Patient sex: M
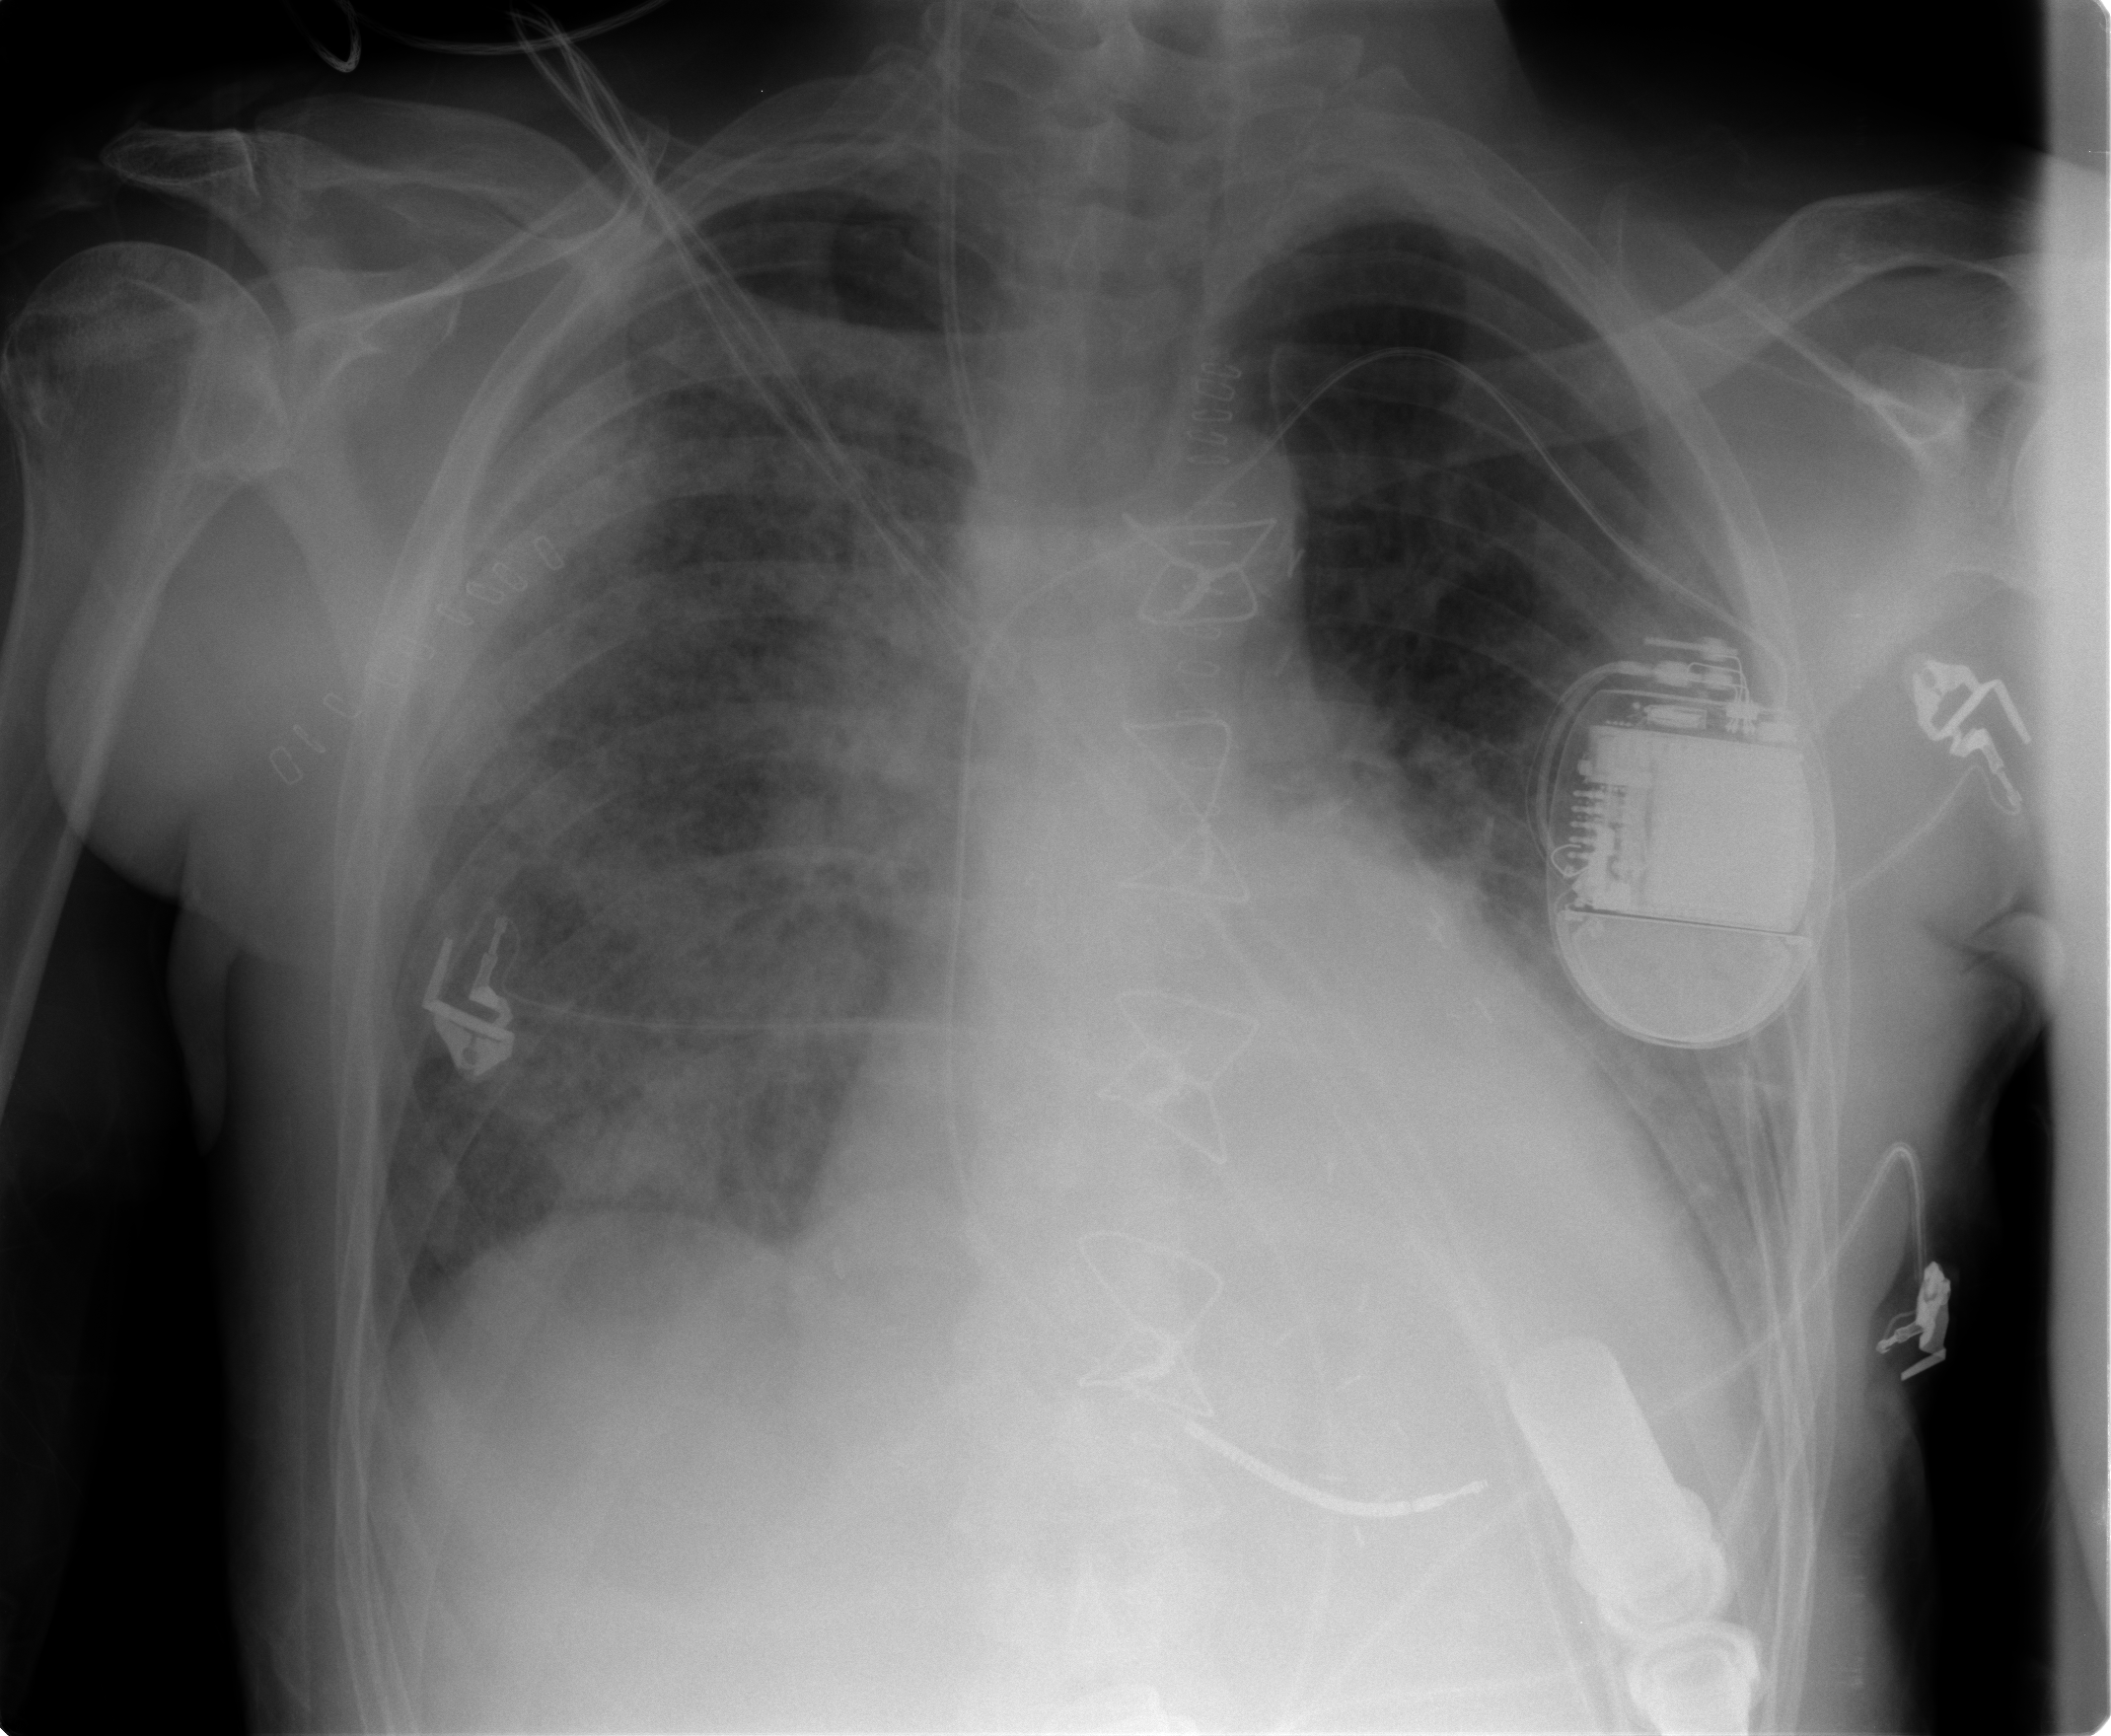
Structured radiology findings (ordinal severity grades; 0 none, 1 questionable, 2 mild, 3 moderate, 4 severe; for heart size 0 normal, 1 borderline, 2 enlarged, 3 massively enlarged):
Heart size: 2
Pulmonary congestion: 2
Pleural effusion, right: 0
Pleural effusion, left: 1
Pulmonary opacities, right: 4
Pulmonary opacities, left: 0
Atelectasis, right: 3
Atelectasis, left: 2